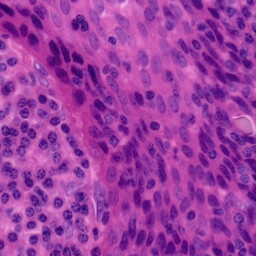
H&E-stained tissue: Tonsil